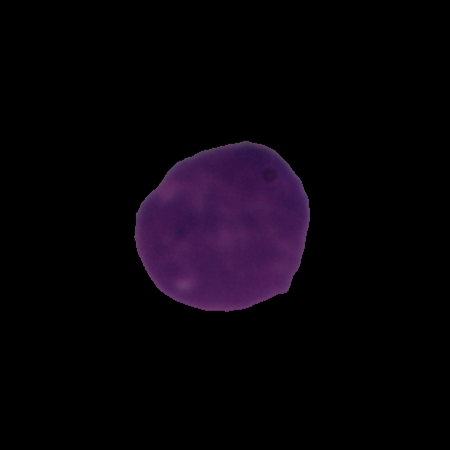
Label: cancer